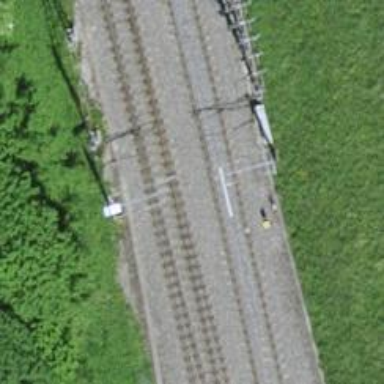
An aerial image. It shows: Railway switch.